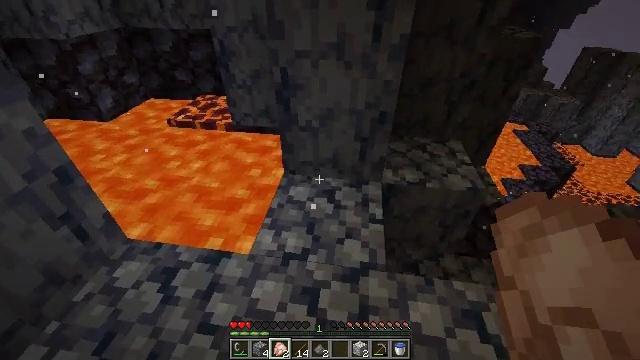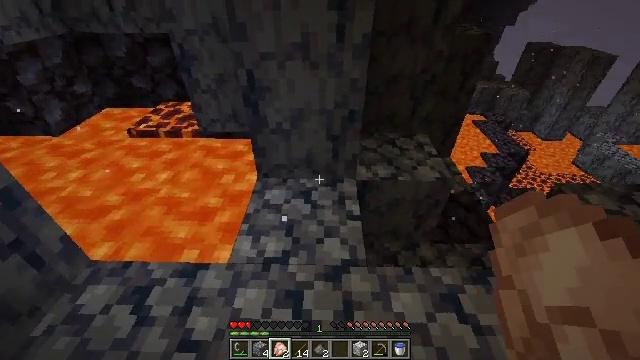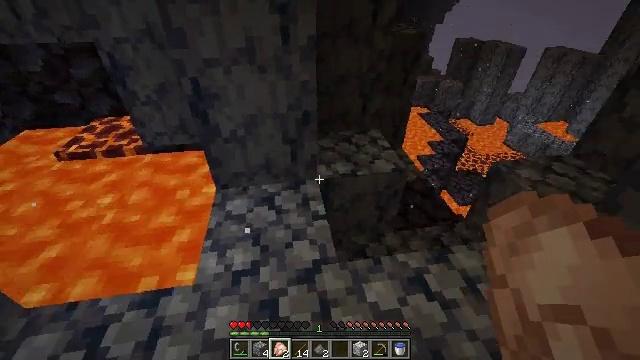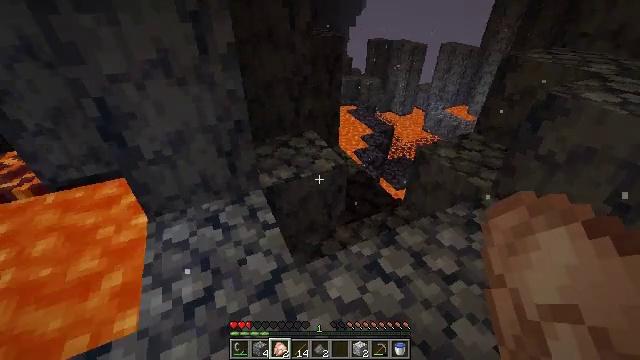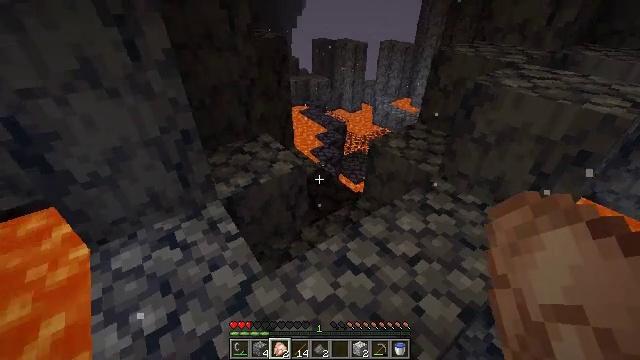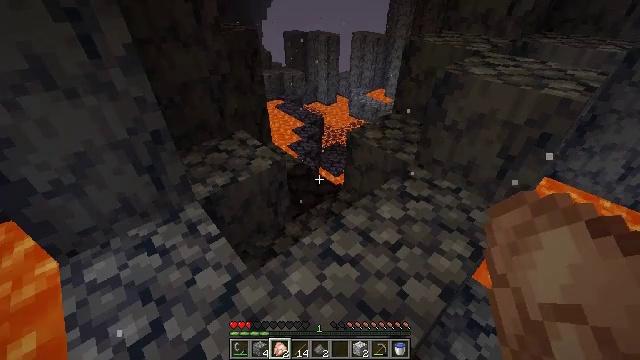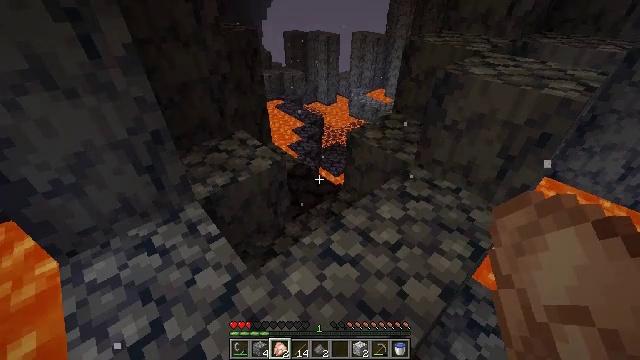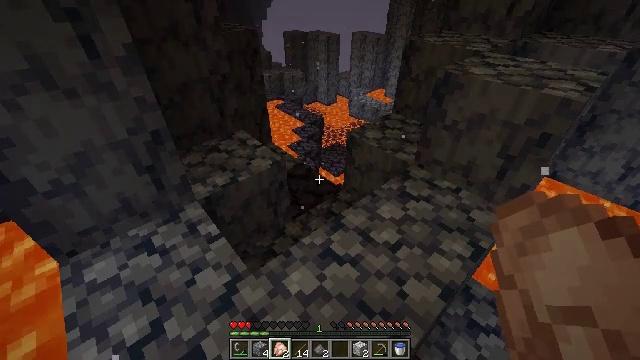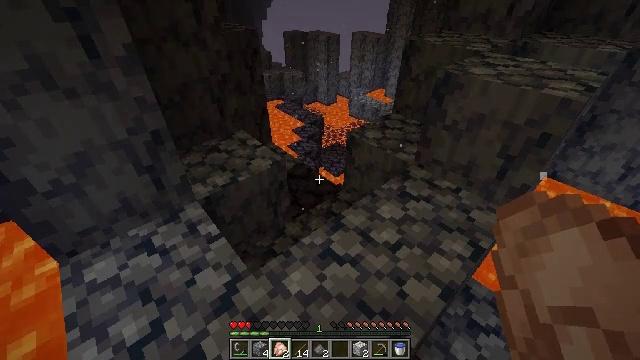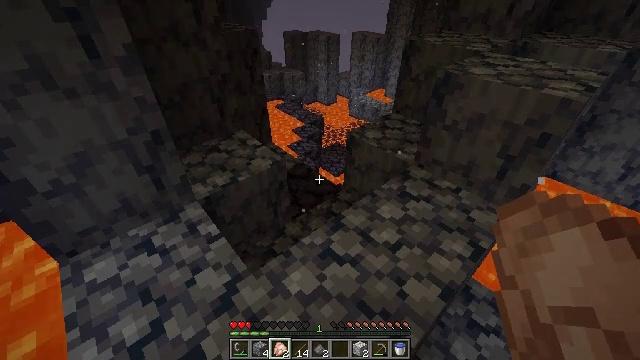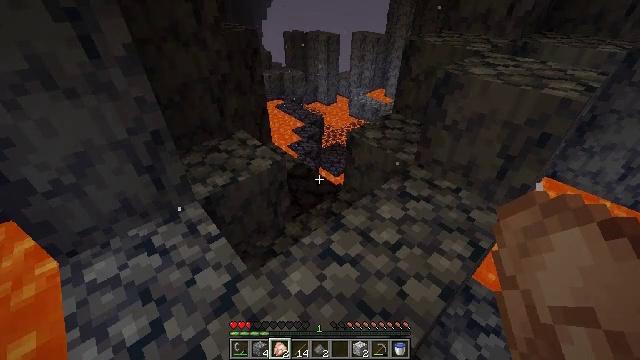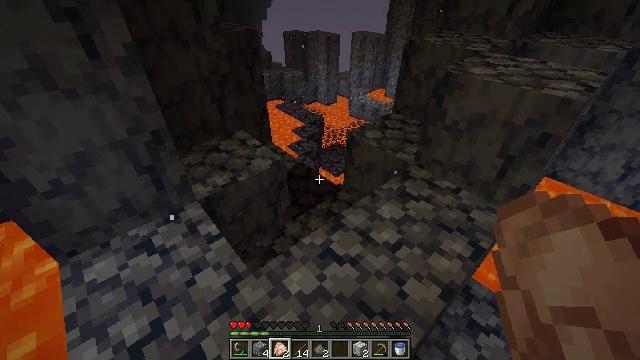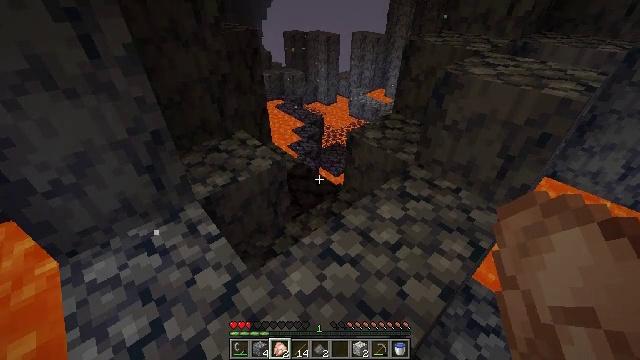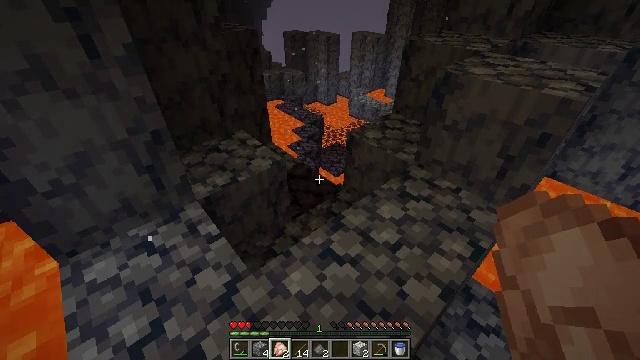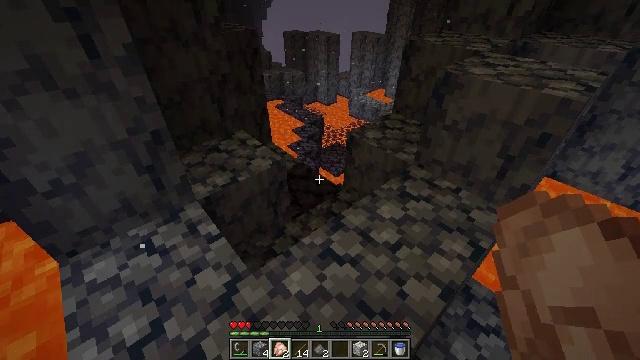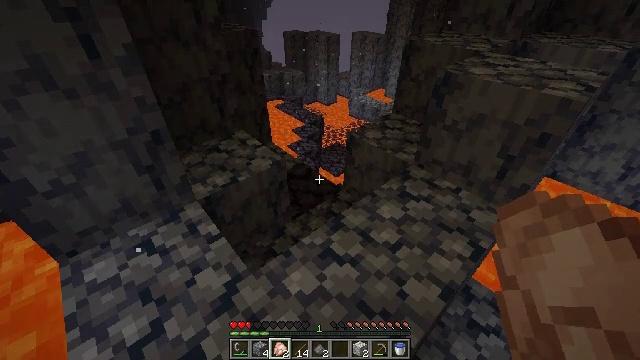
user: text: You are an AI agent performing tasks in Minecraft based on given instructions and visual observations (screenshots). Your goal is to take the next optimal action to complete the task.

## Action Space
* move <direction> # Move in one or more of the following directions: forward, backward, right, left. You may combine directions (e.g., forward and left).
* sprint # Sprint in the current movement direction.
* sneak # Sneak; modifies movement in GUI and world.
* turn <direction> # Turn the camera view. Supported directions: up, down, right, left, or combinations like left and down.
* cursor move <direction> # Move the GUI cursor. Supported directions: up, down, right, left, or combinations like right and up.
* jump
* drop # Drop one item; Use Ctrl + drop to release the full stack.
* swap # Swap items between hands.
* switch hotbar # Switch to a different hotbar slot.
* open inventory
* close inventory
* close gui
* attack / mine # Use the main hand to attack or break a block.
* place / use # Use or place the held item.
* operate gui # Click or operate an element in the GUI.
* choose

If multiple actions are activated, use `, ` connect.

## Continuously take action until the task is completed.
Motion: motion action
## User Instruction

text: Collect basalt for building.
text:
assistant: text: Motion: turn right
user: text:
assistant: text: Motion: turn right
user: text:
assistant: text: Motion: turn right
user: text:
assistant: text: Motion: turn right
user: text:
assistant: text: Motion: turn right and down
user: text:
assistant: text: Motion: no_op
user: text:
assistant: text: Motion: no_op
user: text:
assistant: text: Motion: no_op
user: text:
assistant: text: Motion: no_op
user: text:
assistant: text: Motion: no_op
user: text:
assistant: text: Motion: no_op
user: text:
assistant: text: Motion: no_op
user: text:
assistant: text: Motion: no_op
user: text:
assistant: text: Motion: no_op
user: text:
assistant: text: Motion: no_op
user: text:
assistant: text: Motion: no_op
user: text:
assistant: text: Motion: no_op
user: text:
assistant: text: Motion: no_op
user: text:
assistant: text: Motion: no_op
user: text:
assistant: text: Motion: no_op
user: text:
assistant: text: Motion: no_op
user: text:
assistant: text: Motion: no_op
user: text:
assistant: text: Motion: no_op
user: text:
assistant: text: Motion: no_op
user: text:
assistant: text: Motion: no_op
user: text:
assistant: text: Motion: no_op
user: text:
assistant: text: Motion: no_op
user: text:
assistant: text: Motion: no_op
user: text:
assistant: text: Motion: no_op
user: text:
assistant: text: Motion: no_op